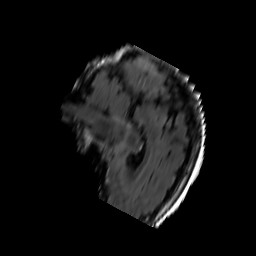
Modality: FLAIR
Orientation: sagittal
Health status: ill
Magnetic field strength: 3 T